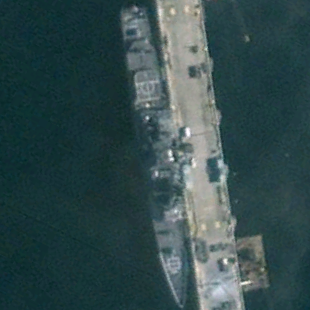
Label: cruiser